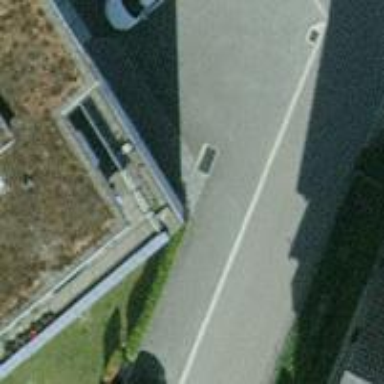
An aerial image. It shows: Hedge acting as barrier.